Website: apple
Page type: customer-info-address
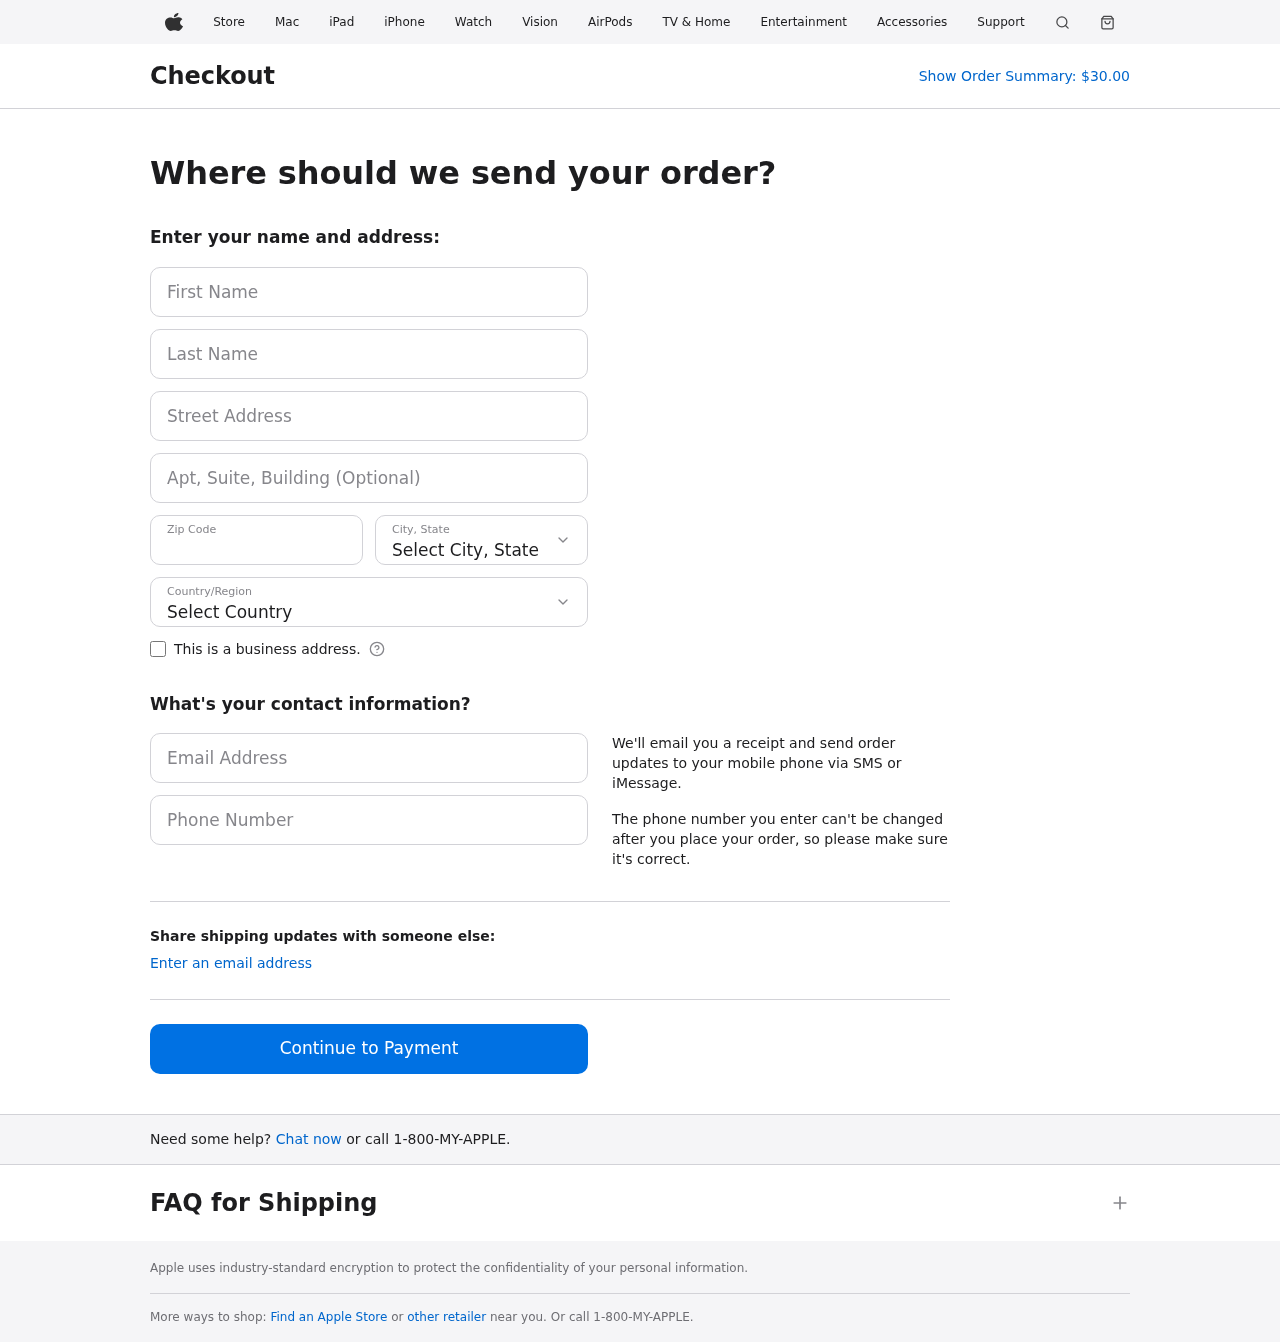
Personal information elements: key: PII_CITY_STATE
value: Wallacemouth, IL
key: PII_COUNTRY
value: United States
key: PII_EMAIL
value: ljackson@gmail.com
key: PII_FIRSTNAME
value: Lisa
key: PII_LASTNAME
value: Jackson
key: PII_PHONE
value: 2047251061
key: PII_POSTCODE
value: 19765
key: PII_STREET
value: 069 Tricia View Suite 526
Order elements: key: ORDER_TOTAL
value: $30.00